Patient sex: M
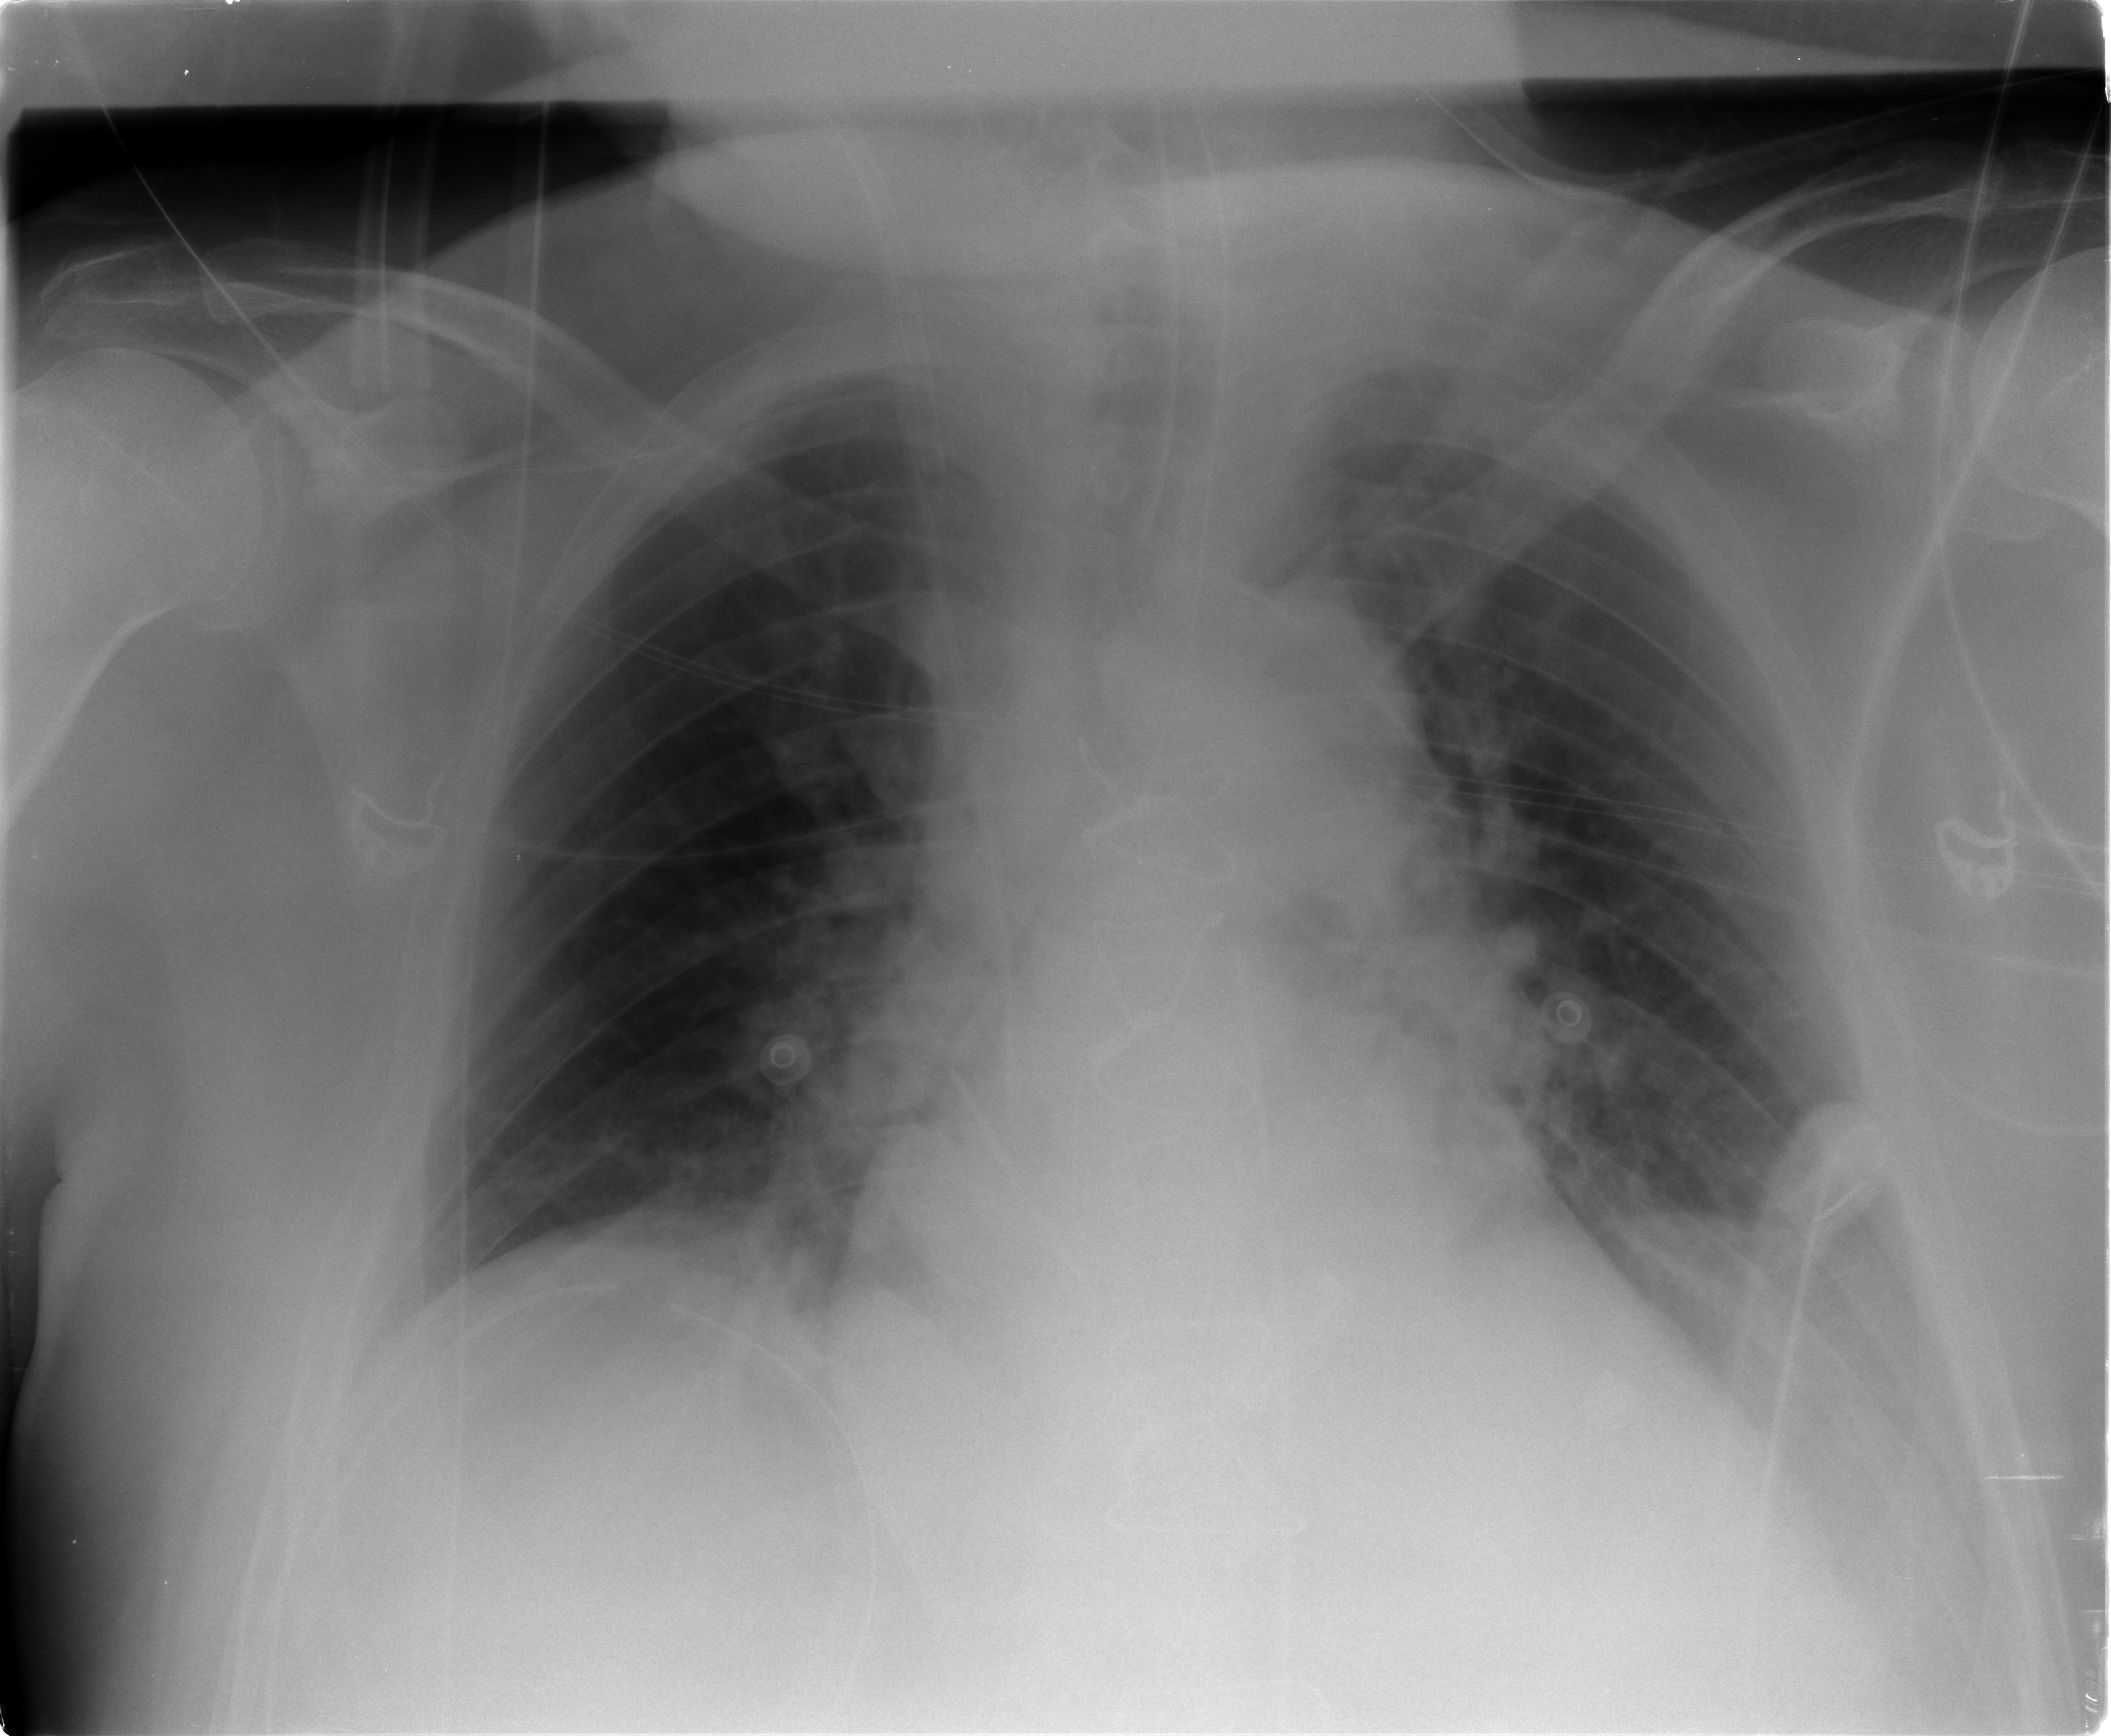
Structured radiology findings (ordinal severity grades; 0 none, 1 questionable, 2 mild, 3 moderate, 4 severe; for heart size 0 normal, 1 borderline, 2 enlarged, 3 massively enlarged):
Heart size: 2
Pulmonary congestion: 2
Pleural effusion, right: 0
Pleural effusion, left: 2
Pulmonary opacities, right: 2
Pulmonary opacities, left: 1
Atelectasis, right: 2
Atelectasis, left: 2